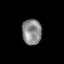
Tissue: lung
Cell type: Epithelial cells
Senescence score: 0.1808
Nuclear area (px): 496
Mean DAPI intensity: 136.21